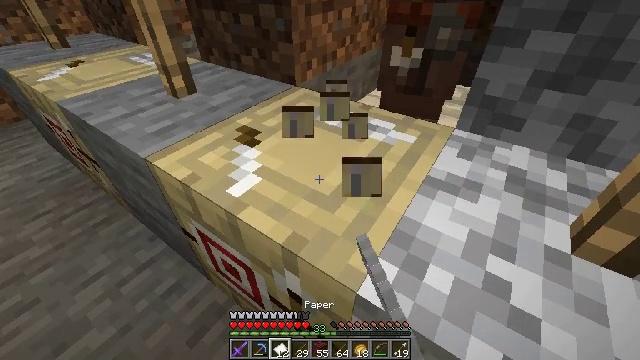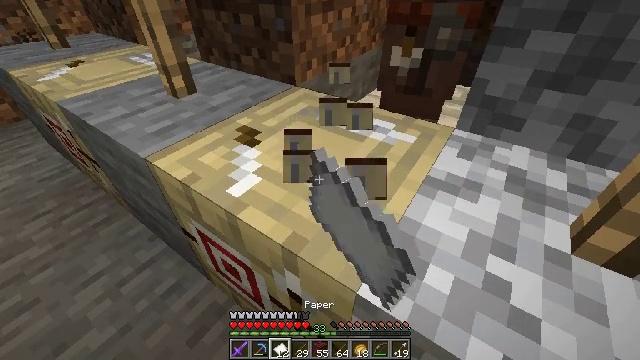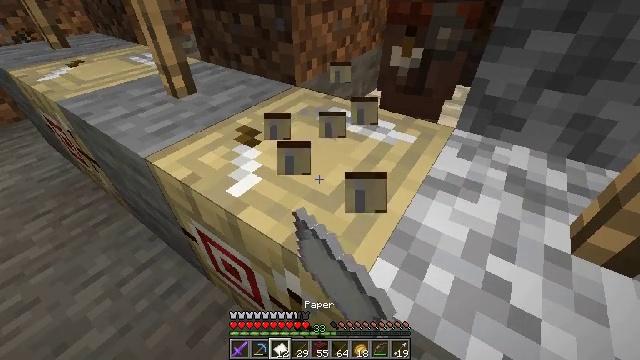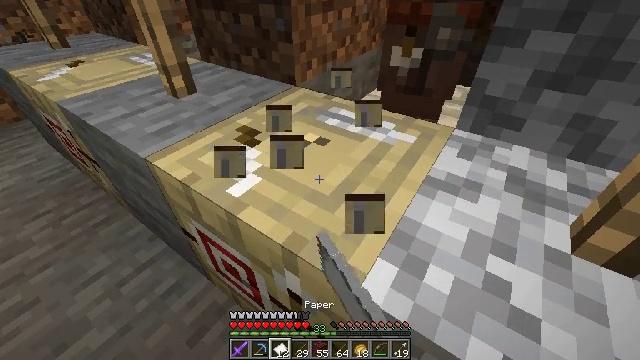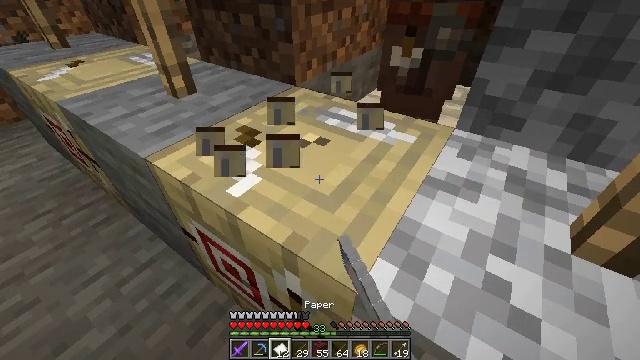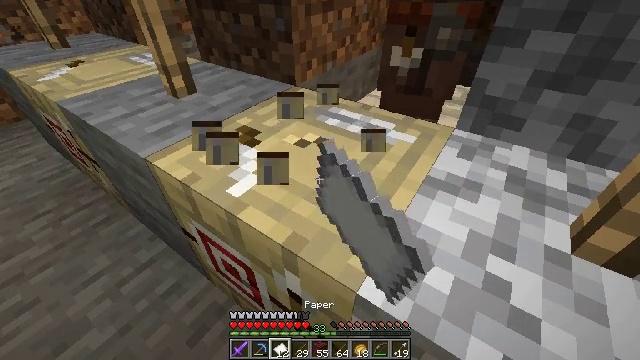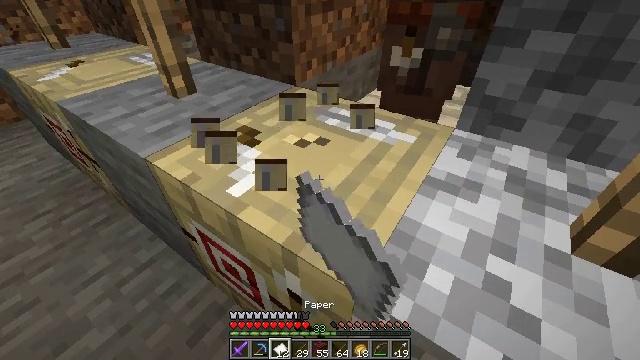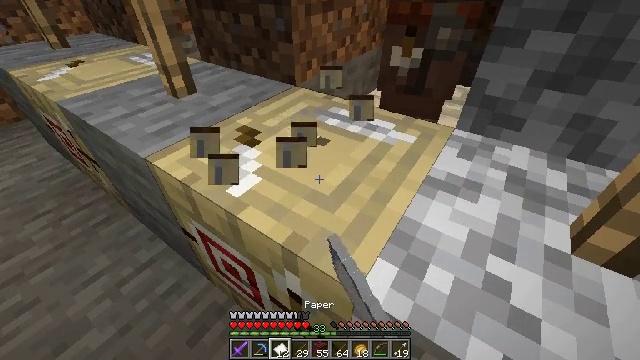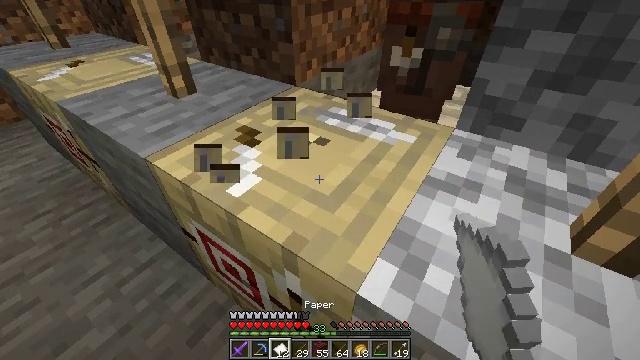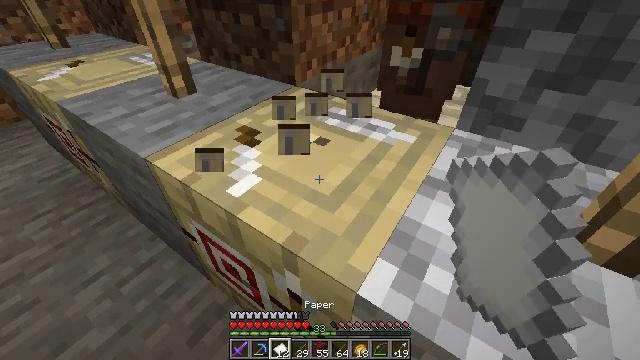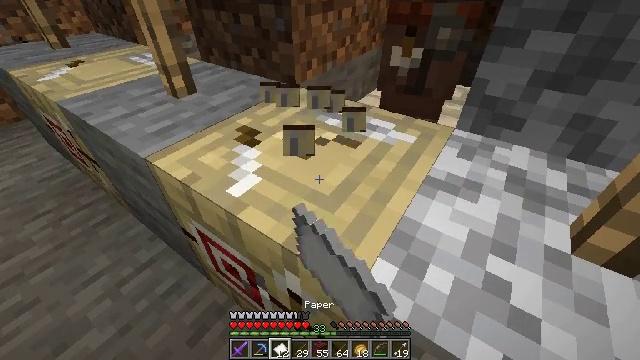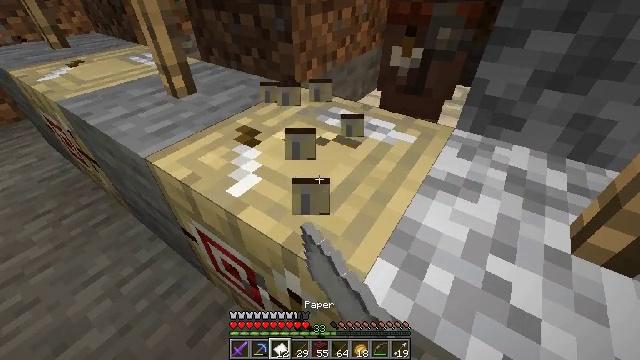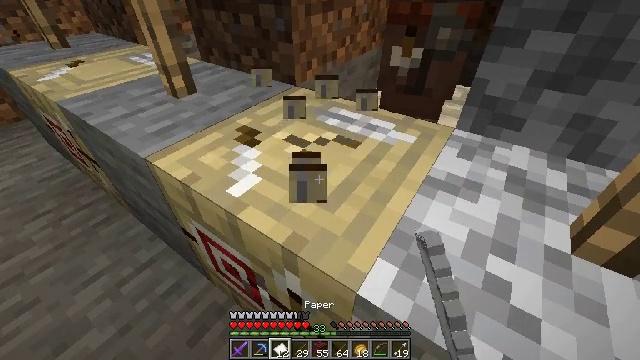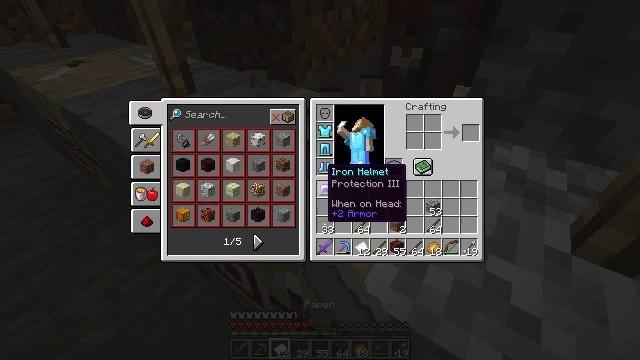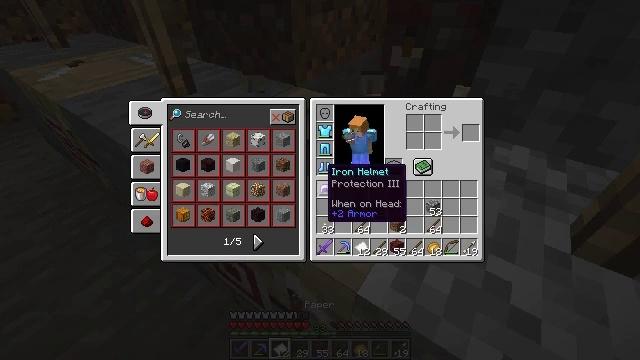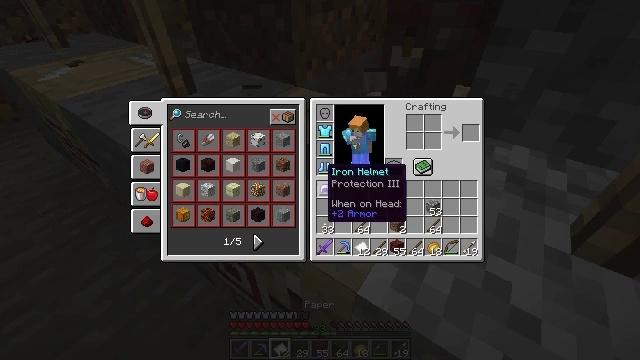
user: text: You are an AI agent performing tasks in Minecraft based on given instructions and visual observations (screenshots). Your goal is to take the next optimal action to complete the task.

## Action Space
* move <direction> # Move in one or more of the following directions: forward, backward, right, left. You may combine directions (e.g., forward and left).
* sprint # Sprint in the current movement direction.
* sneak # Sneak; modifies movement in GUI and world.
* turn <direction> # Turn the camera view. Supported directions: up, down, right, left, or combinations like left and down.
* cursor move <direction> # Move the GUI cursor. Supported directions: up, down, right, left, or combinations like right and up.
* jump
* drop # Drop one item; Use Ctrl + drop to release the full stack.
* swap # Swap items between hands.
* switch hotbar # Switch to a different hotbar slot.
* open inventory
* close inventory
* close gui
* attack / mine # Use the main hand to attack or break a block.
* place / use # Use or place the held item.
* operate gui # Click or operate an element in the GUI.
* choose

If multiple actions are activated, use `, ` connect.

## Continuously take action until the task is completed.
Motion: motion action
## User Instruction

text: Recycle the fletching table.
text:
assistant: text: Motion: attack / mine
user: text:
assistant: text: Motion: attack / mine
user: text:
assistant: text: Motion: attack / mine
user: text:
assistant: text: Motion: attack / mine
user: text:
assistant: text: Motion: attack / mine
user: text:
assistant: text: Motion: attack / mine
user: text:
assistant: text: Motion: attack / mine
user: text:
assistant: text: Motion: attack / mine
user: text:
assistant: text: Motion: attack / mine
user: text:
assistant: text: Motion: attack / mine
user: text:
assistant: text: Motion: attack / mine
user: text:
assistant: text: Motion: attack / mine
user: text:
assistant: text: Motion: open inventory
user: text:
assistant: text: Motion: open inventory
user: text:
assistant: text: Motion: open inventory
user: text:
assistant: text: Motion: no_op
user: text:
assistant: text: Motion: no_op
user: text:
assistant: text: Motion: no_op
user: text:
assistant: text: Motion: no_op
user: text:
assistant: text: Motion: cursor move right and up
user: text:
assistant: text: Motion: cursor move right and up
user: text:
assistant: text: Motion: cursor move right and up
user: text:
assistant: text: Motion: cursor move right
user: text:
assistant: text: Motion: cursor move right
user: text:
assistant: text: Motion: no_op
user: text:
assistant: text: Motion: no_op
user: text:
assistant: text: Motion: no_op
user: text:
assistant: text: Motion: no_op
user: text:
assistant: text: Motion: no_op
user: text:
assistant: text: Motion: no_op